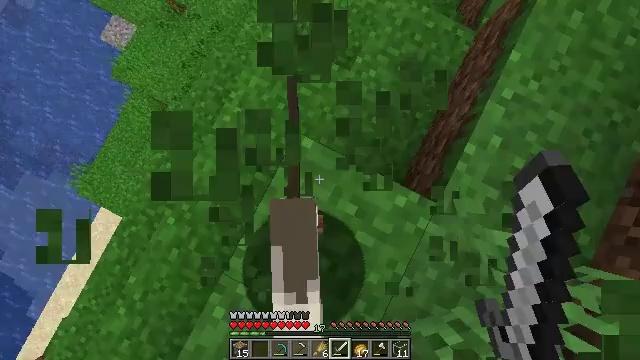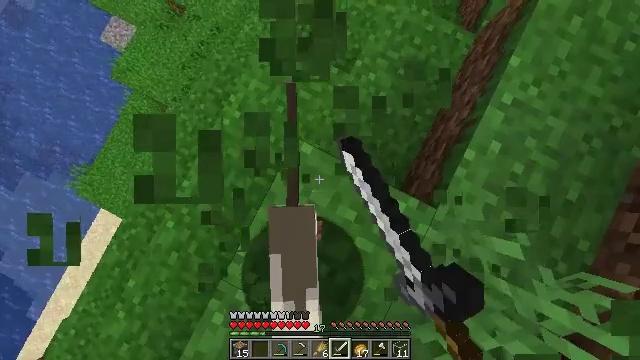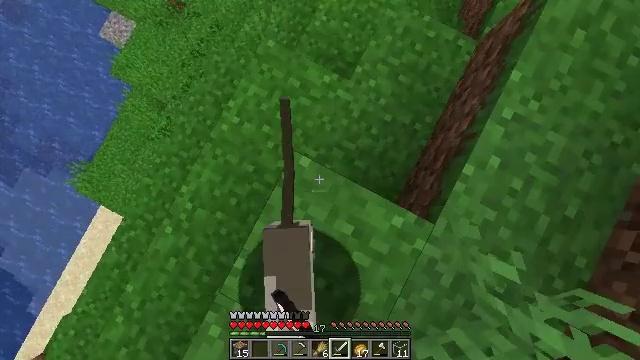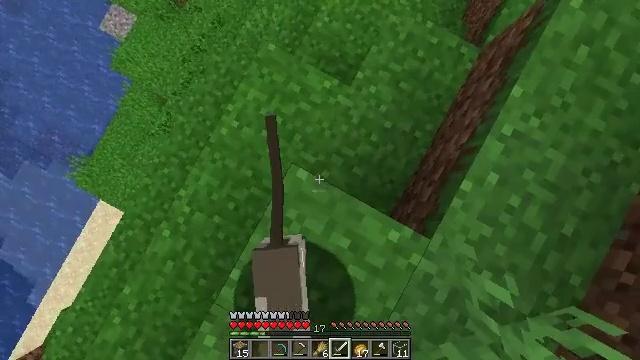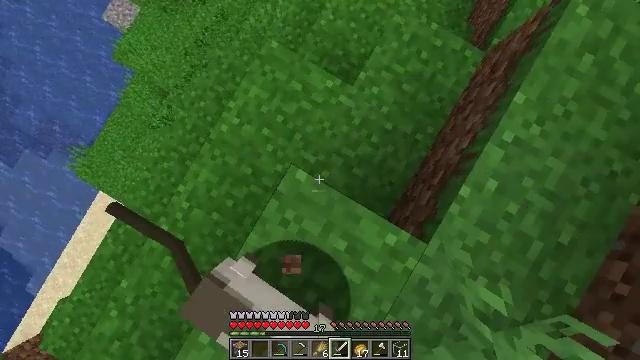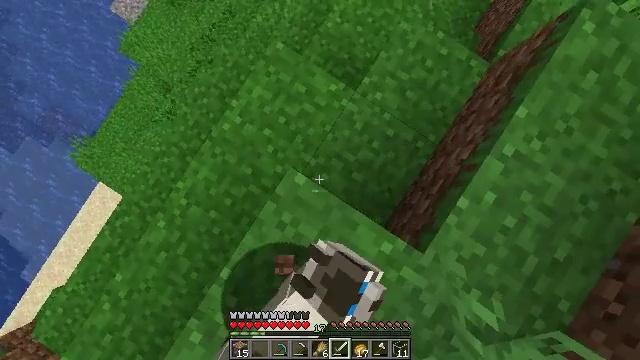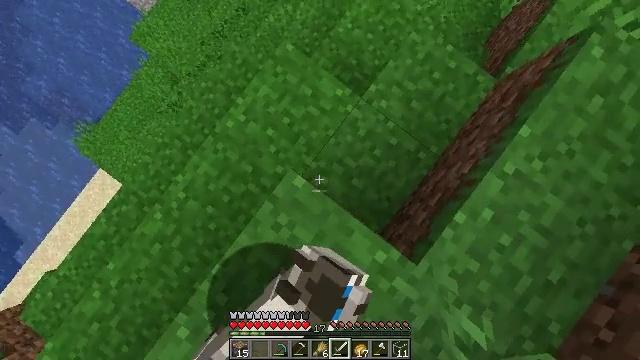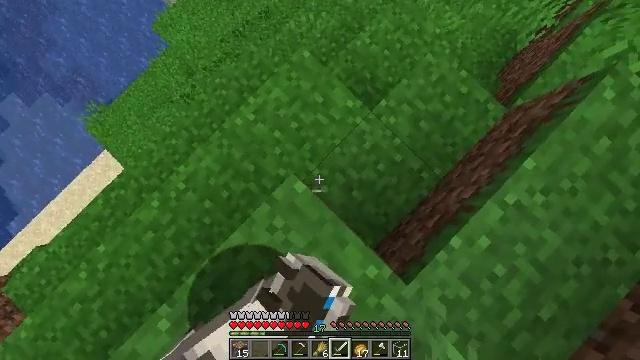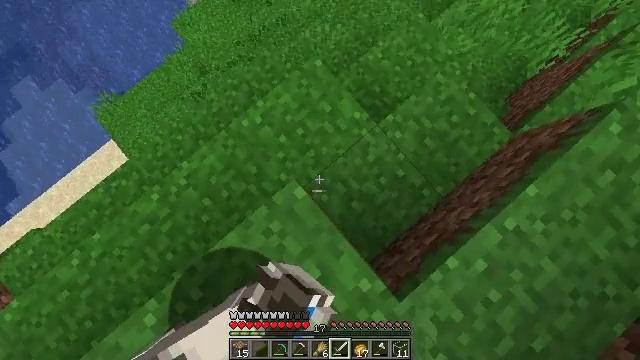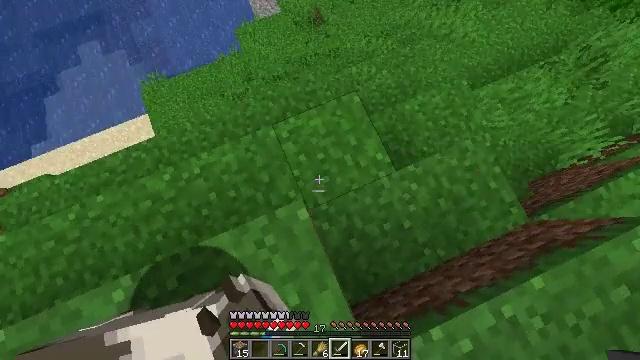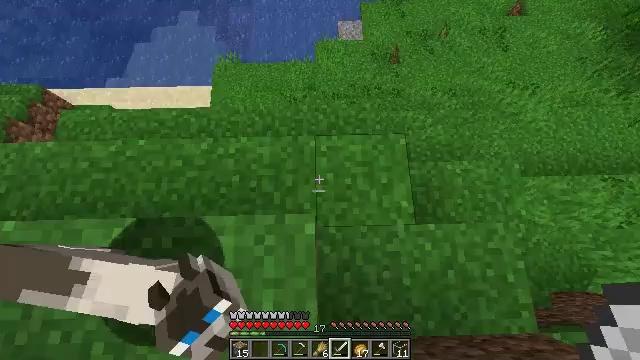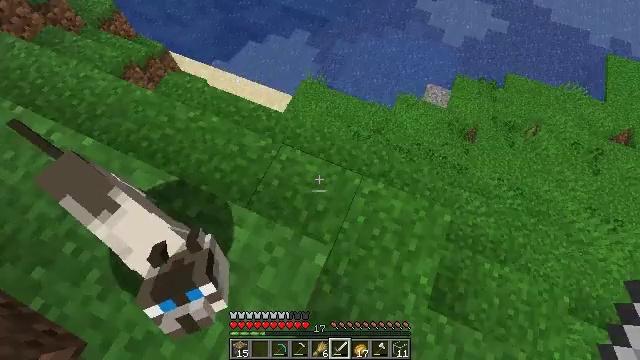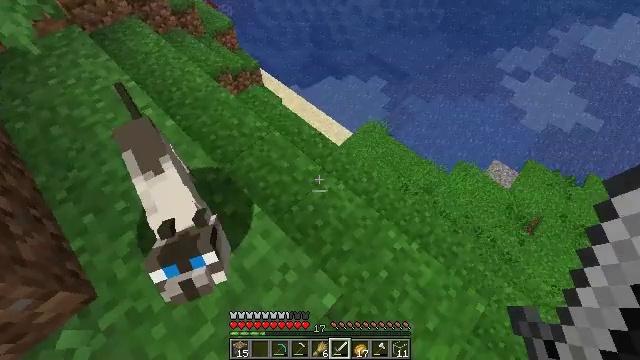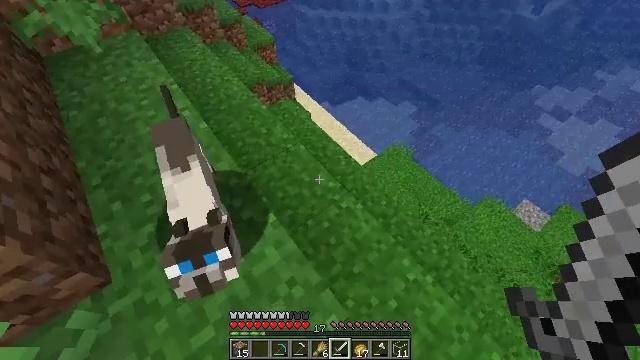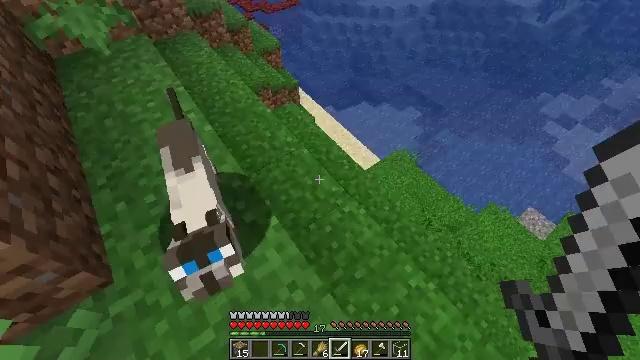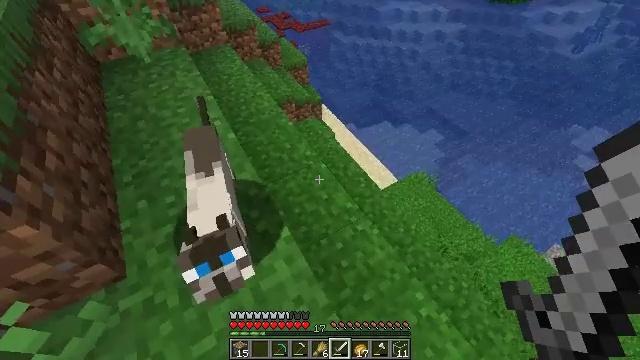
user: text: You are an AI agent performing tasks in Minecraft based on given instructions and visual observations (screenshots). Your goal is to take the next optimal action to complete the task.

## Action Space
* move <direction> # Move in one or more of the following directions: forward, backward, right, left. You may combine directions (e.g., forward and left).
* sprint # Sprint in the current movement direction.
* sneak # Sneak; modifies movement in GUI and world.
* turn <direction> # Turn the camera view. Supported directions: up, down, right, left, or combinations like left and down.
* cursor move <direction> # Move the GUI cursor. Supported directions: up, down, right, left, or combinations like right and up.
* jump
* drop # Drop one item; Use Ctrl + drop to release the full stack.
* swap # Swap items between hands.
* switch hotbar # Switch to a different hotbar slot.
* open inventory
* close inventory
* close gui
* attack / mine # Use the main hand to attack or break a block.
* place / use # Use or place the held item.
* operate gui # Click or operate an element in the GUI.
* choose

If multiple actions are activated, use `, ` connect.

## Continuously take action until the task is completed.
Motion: motion action
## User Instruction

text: Hunt animals.
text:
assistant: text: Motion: no_op
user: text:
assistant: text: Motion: no_op
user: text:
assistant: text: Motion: turn left and down
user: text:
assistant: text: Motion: turn left
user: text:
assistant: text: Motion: turn left
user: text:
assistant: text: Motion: turn left
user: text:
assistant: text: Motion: turn left and up
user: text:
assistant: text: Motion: turn left and up
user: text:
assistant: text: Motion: turn left and up
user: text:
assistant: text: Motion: turn left and up
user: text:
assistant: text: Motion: turn left and up
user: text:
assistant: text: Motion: turn left and up
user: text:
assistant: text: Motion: turn left and up
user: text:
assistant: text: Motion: turn left
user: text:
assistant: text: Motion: turn left and up
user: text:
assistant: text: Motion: turn left and up
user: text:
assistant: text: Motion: turn left
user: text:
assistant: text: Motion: turn left
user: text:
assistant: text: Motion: turn left and down, attack / mine
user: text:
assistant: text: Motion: turn left, attack / mine
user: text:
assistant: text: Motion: turn left, attack / mine
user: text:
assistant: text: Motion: attack / mine
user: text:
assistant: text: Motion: attack / mine
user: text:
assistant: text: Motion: attack / mine